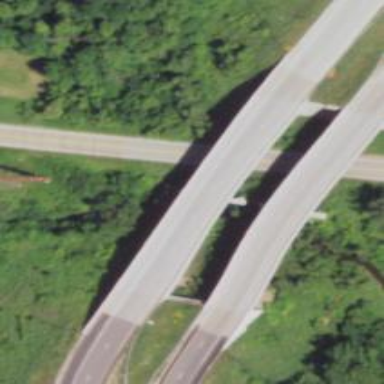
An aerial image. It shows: Man-made bridge.